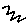
Label: zigzag